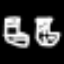
Label: pants